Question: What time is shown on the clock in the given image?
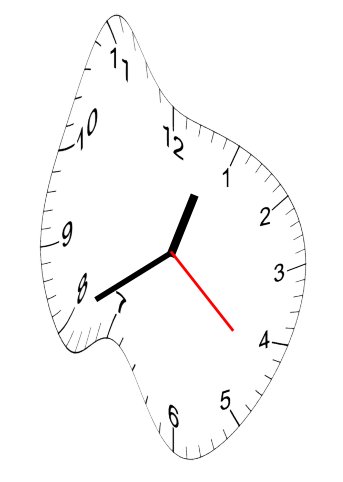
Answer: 12:40:22